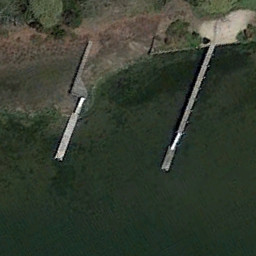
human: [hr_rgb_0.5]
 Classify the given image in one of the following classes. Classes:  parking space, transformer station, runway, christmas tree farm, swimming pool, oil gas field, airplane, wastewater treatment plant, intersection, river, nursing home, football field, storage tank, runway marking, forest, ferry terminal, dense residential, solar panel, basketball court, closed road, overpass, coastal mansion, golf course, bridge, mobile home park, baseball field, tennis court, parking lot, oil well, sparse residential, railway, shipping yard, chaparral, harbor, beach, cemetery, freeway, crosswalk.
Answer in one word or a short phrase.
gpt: ferry terminal